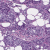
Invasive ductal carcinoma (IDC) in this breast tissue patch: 1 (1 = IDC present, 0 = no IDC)